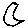
Label: moon